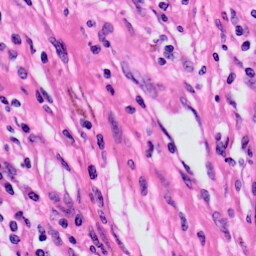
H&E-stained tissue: Skin